Question: I have recently used brackets editor and was blown away with it's multiple cursor support.
As good as Brackets is, it doesn't meet my needs for PHP and I make use of Aptana which is basically Eclipse IDE.
I am very frustrated with block edit mode wrapping the contents when I enter a single / double quote and I am hoping somebody out there can come to the rescue.

As you can see above I have selected a couple of lines and as soon as I have typed the quote (doesn't matter if it's a single or double) it has wrapped the entire content in my block selection rather than inserted a quote, there is also a secondary issue in that once the quotes are in there, the cursor is actually before the opening quote but that's another issue entirely!
I have gone through my preferences based on other answers I have found and have disabled "automatic literal closing" in my typing settings but this hasn't had the desired effect.
So my question is, How do I get block edit mode to not wrap the contents in quotes but insert a quote mark instead?
On a side note I think that this is actually how the block select mode is intended to work and I am just being hopeful.
Additional Notes:
I've edited my bundles for HTML / TEXT / PHP to remove the auto insertion of double and single quotes and still no results
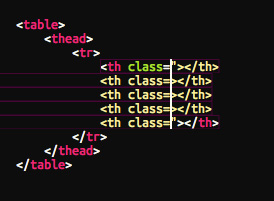
Answer: Without creating a plugin to automatically trigger it for you, the only other option is to click Window then Preferences. In the Preferences box, navigate to Aptana Studio then Editors, and uncheck "Auto-close matching character pairs" while you do your block quote edit, then re-enable it if necessary.
You would also have to disable HTML from automatically closing tags, which can be found in the HTML tab of the Editors settings.
Without looking to create a plugin to do this legwork for you, this is the only way around it.